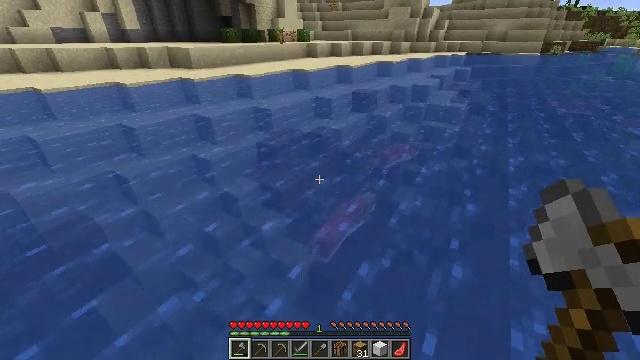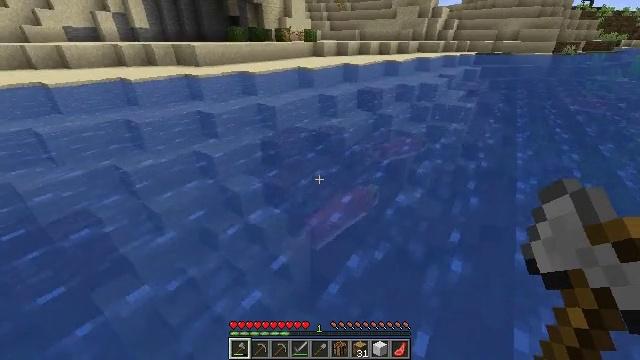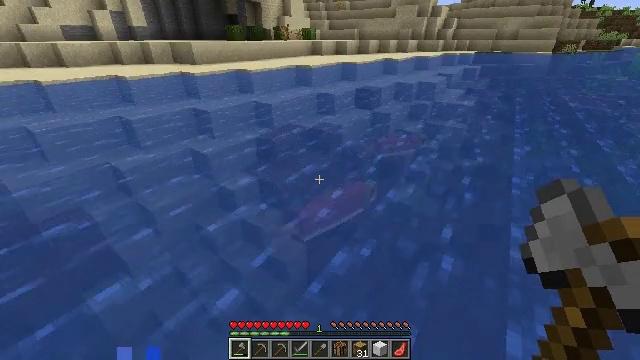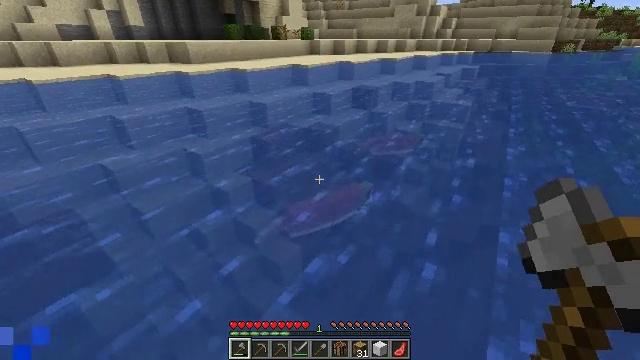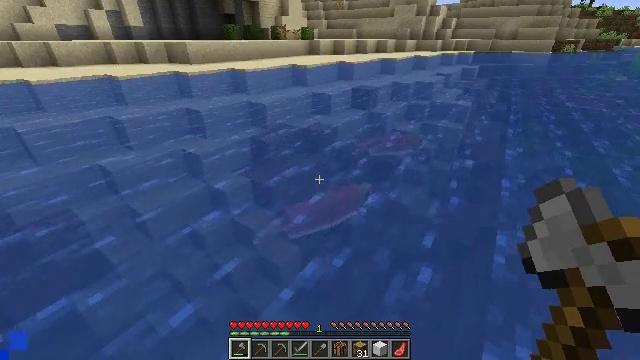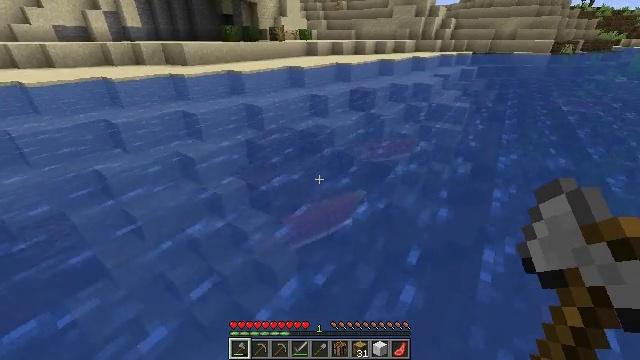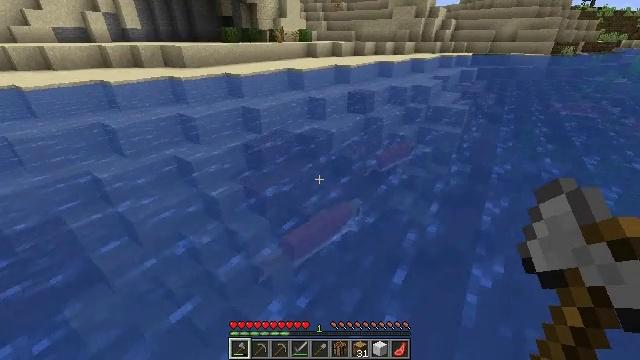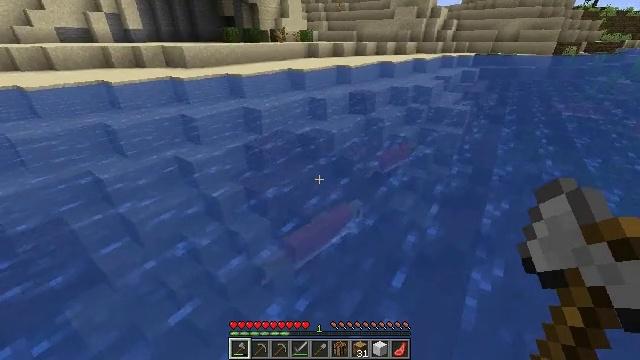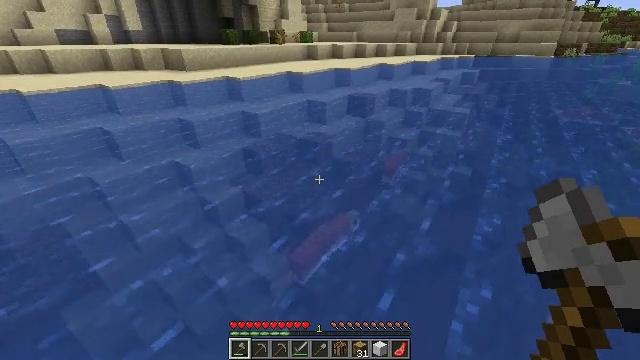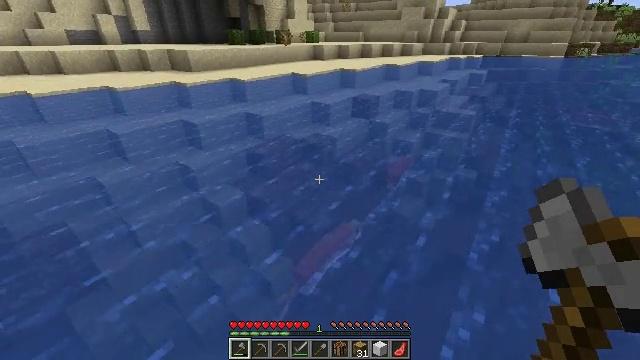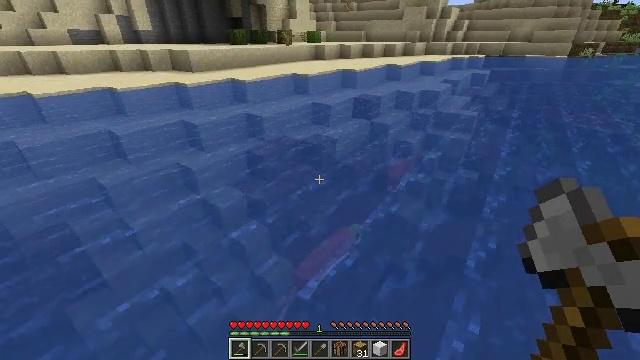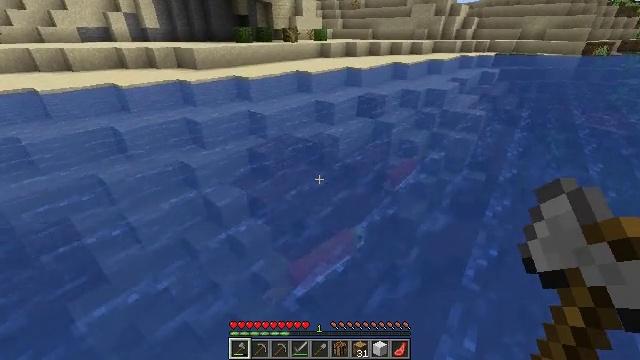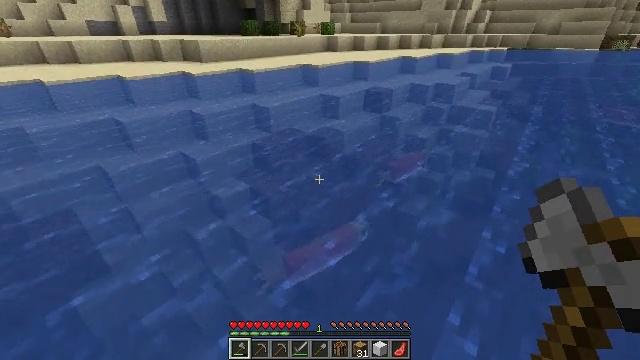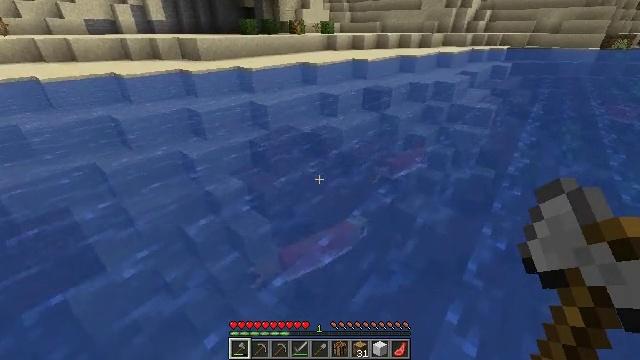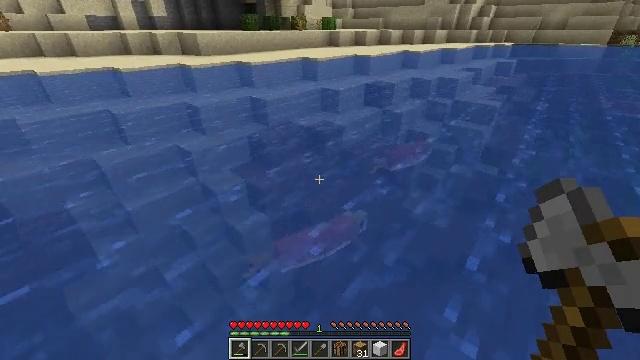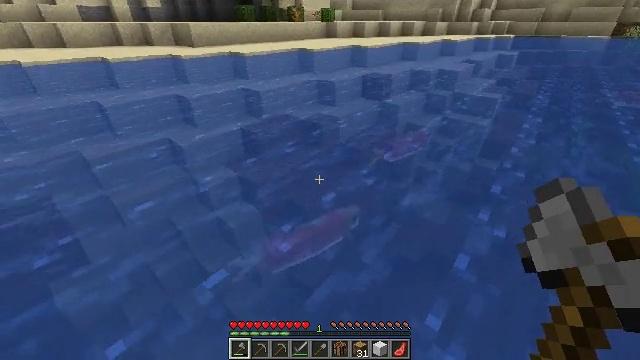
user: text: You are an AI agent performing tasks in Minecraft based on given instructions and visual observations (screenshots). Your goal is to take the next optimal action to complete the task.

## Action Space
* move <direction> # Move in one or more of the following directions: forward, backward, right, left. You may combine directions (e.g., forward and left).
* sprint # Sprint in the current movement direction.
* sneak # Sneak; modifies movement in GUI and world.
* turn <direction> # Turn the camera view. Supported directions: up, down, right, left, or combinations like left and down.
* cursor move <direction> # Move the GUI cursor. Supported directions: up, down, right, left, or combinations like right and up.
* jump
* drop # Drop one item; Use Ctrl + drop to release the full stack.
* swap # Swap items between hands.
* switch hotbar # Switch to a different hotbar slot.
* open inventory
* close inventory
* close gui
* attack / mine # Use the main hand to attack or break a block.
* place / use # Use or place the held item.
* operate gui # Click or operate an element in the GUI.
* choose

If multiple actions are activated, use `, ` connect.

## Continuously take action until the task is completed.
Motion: motion action
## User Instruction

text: Hunt a salmon.
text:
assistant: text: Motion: move forward and move right, turn left, jump
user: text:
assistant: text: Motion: move forward and move right, jump
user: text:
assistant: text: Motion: move forward and move right, jump
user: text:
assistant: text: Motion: move forward and move right, jump
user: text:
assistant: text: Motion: move forward and move right, jump
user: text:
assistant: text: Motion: move forward and move right, jump
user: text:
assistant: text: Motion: move forward and move right, jump
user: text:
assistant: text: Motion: move forward and move right, jump
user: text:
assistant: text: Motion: move forward and move right, turn left, jump
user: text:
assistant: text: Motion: move forward and move right, jump
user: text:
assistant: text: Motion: move forward and move right, turn left, jump
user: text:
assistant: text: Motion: move forward and move right, turn left, jump
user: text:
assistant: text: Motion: move forward and move right, jump
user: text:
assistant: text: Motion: move forward and move right, jump
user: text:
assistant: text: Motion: move forward and move right, turn down, jump
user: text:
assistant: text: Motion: move forward and move right, turn down, jump
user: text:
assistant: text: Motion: move forward and move right, turn down
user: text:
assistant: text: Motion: move forward and move right
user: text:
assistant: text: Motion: move forward and move right
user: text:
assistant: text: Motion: move forward and move right
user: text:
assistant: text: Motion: move forward and move right
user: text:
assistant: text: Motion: move forward and move right, turn down
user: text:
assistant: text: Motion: move forward and move right, turn left and down
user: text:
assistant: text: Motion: move forward, turn down
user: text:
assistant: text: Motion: move forward, turn left and down
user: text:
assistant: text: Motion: move forward, turn left and down
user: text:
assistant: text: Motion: move forward
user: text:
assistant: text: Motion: move forward
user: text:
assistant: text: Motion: move forward
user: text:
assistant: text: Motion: move forward